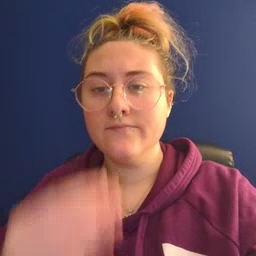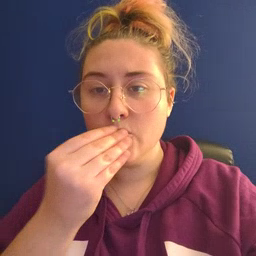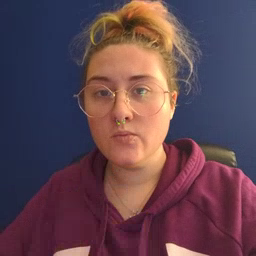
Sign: food